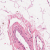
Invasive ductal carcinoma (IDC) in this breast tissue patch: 0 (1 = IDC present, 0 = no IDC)